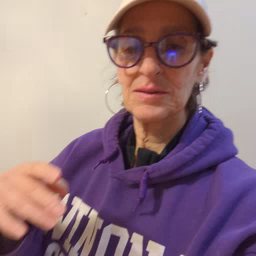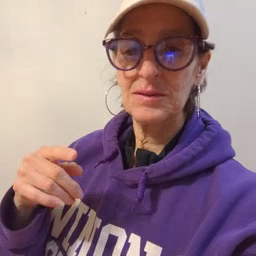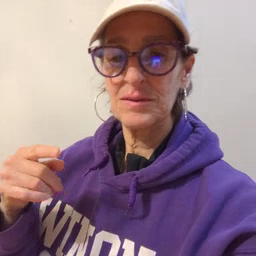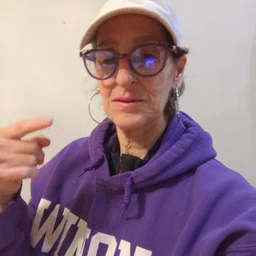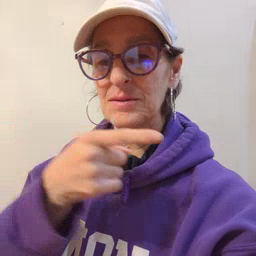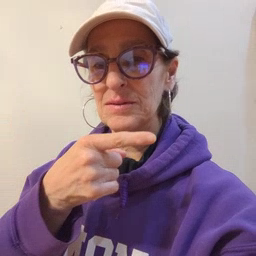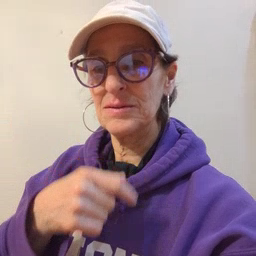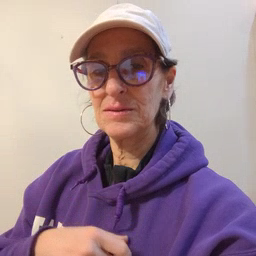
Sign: hesheit